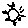
Label: sun